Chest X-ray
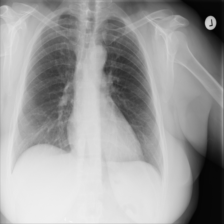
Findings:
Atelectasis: negative
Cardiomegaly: negative
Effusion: negative
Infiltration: negative
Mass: negative
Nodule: negative
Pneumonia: negative
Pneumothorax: negative
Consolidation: negative
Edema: negative
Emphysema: negative
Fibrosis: negative
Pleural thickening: negative
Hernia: negative